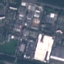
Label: Industrial